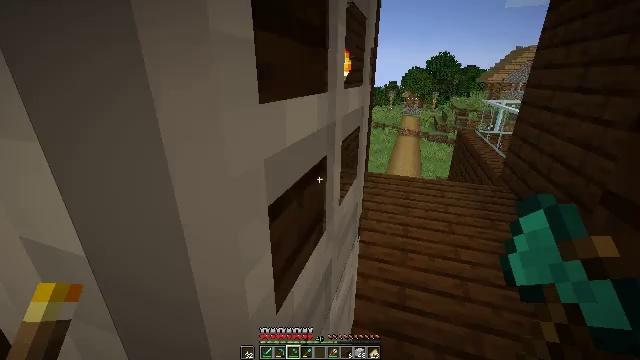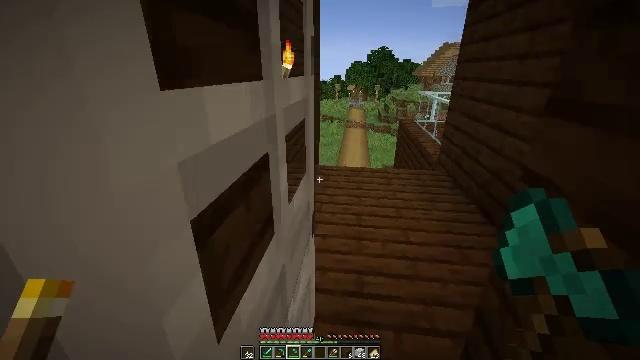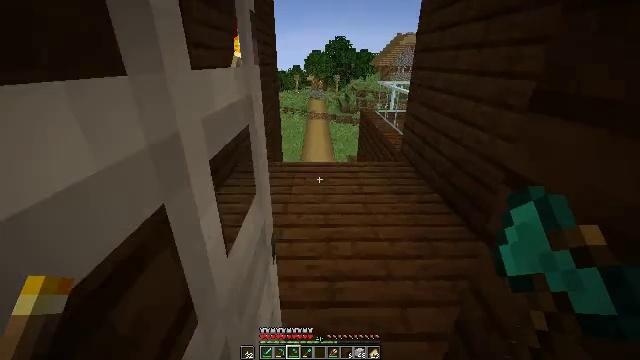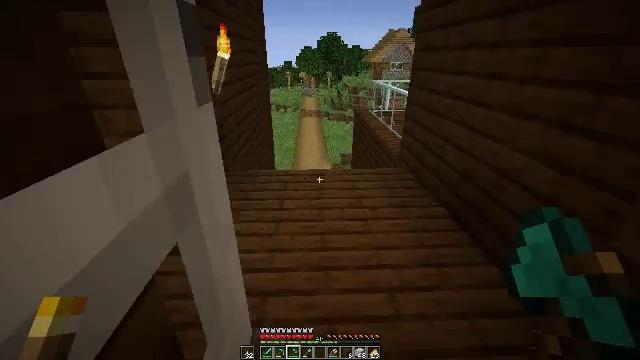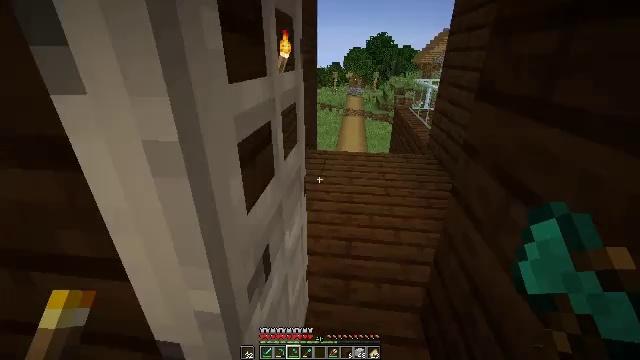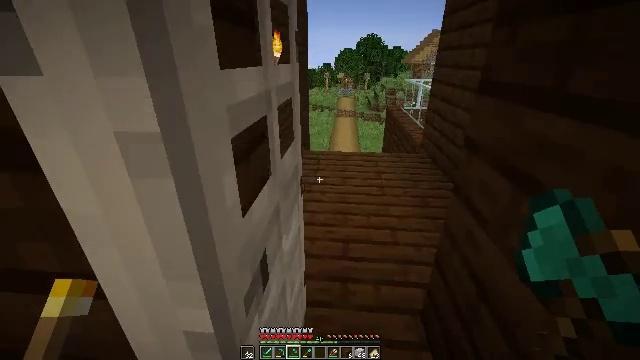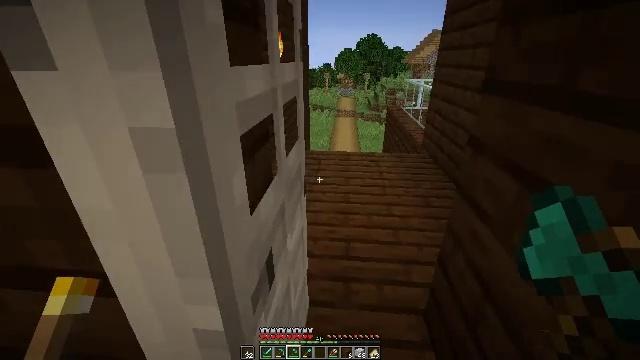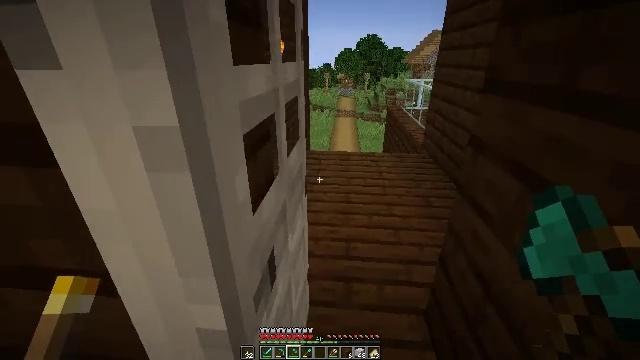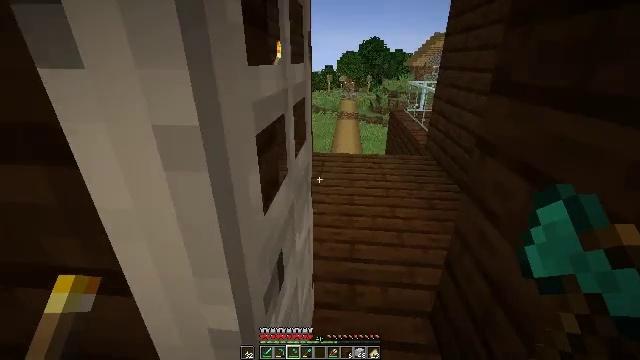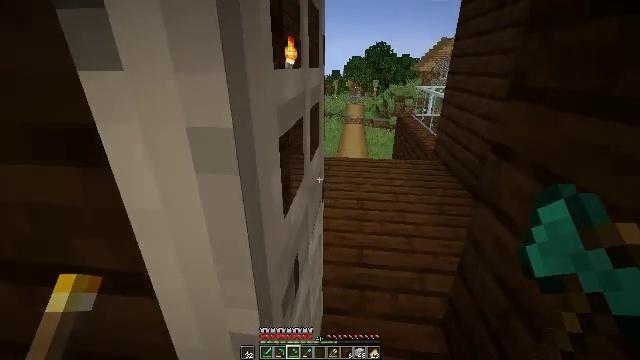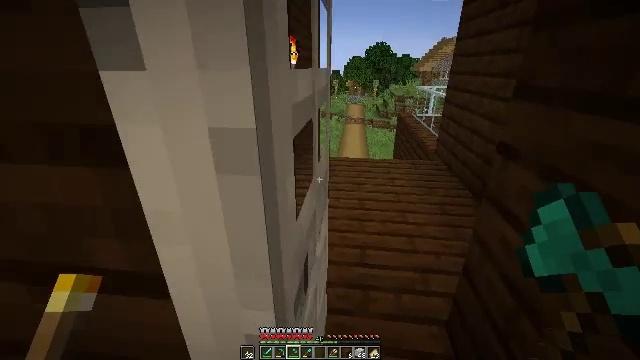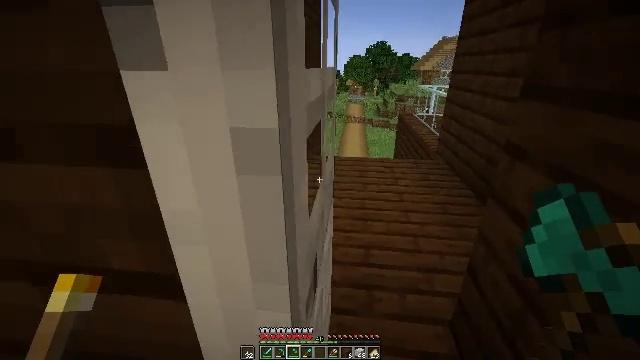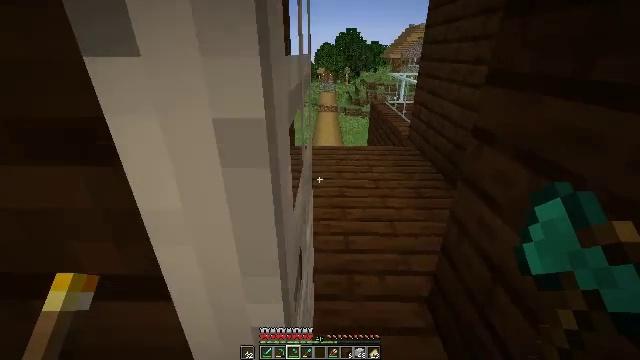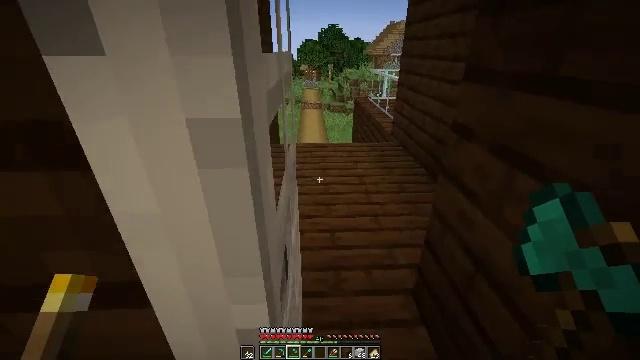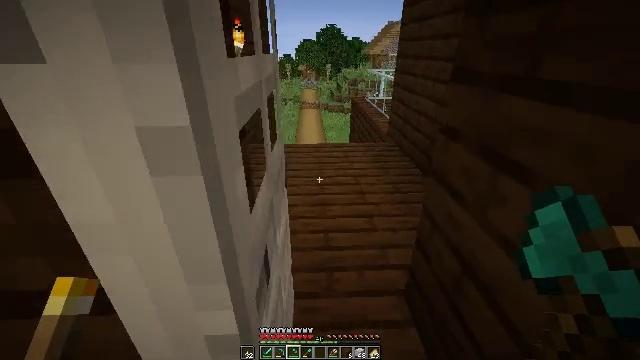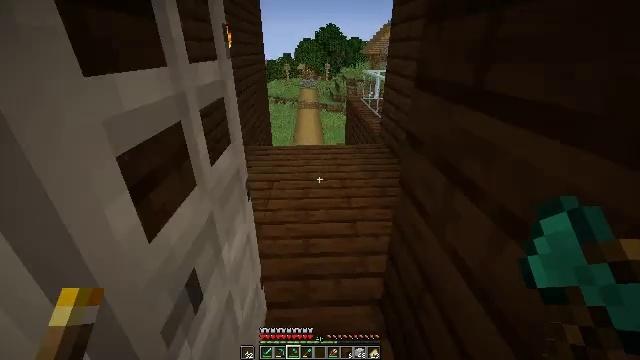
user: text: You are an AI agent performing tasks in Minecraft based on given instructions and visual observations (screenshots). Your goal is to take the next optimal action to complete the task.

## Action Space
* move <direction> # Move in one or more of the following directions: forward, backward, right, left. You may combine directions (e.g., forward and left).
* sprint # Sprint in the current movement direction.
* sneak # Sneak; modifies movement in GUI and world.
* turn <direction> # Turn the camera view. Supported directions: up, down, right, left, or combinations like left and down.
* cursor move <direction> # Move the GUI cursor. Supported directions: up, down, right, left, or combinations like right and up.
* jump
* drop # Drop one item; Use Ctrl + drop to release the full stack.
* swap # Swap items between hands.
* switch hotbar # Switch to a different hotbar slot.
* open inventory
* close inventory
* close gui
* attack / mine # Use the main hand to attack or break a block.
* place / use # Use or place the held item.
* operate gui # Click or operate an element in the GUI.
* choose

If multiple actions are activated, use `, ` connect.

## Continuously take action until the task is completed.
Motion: motion action
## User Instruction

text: Gather dark oak log for crafting.
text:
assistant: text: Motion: move forward, turn right and down
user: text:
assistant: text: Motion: move forward, turn right and down
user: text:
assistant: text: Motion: move forward, turn right
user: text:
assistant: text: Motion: move forward, turn right and down
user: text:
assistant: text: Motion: move forward, turn right
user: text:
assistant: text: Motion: move forward
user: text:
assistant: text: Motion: move forward
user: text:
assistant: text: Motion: move forward
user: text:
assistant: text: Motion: move forward, turn left
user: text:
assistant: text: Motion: move forward
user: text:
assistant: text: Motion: move forward
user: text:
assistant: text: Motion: move forward, turn right and down
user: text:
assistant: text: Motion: move forward and move right, turn right
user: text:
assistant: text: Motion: move forward and move right
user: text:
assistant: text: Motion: move forward and move right
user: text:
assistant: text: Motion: move forward and move right
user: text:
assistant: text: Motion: move forward
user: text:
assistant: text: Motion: move forward, turn left
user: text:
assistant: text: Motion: move forward
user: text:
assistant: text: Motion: move forward
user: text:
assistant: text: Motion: move forward
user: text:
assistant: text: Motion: move forward
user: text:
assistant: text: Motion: move forward
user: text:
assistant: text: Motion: move forward
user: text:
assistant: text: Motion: move forward
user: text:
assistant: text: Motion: move forward
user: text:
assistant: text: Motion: move forward, turn left and up
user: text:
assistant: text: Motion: move forward
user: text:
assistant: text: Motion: move forward
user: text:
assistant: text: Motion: move forward